【题型】解答题　【知识点】平面几何　【难度】easy
如图，在四边形 $ABCD$ 中，$AB \parallel CD$，连接 $BD$，点 $E$ 在 $BD$ 上，连接 $CE$，若 $\angle 1 = \angle 2$。

(1) 求证：$\triangle ABD \sim \triangle EDC$。

(2) 若 $\angle A = 125^\circ$，$BE = BC$，求 $\angle DBC$ 的度数。
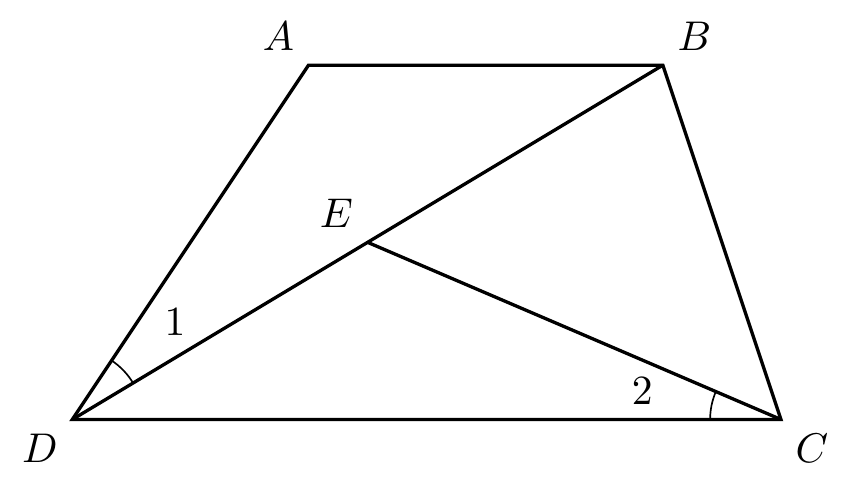
【解答】
(1) 证明：$\because AB \parallel CD$，

$\therefore \angle ABD = \angle EDC$。

又 $\because \angle 1 = \angle 2$，

$\therefore \triangle ABD \sim \triangle EDC$。

(2) 解：$\because \triangle ABD \sim \triangle EDC$，$\angle A = 125^\circ$，

$\therefore \angle DEC = 125^\circ$，

$\therefore \angle BEC = 55^\circ$。

$\because BE = BC$，

$\therefore \angle BEC = \angle BCE = 55^\circ$，

$\therefore \angle DBC = 180^\circ - \angle BEC - \angle BCE = 70^\circ$。